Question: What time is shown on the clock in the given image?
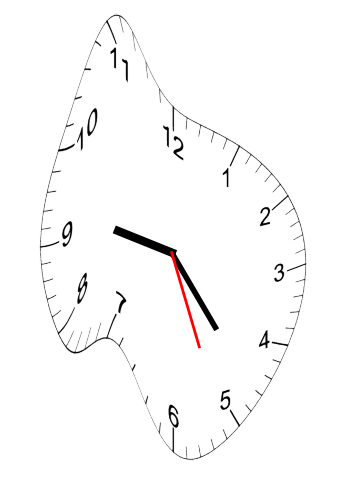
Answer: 09:23:26